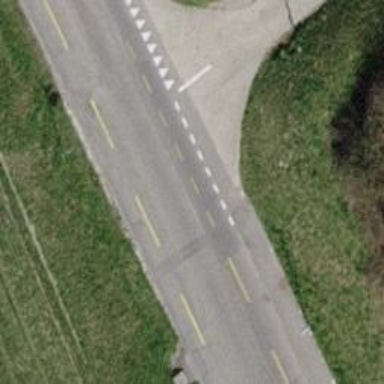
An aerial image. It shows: Unclassified road with asphalt surface. It has designated cycle lane.